Question: I have an existing <URL> where I wish to extract all Ligature mappings into this form:
'''
{
"calendar_today": "E935",
"calendar_view_day": "E936",
...
}
'''
I'm using <URL> with this script:
'''
const fontkit = require('fontkit');
let font = fontkit.openSync('./MaterialIcons-Regular.ttf');
let lookupList = font.GSUB.lookupList.toArray();
let lookupListIndexes = font.GSUB.featureList[0].feature.lookupListIndexes;
lookupListIndexes.forEach(index => {
let subTable = lookupList[index].subTables[0];
let ligatureSets = subTable.ligatureSets.toArray();
ligatureSets.forEach(ligatureSet => {
ligatureSet.forEach(ligature => {
let character = font.stringsForGlyph(ligature.glyph)[0];
let characterCode = character.charCodeAt(0).toString(16).toUpperCase();
let ligatureText = ligature
.components
.map(x => font.stringsForGlyph(x)[0])
.join('');
console.log('${ligatureText} -> ${characterCode}');
});
});
});
'''
However, I'm not getting the full Ligature names. output:
'''
...
alendar_today -> E935
rop_portrait -> E3C5
ontact_phone -> E0CF
ontrol_point -> E3BA
hevron_right -> E5CC
...
'''
What am I doing wrong? Judging by the analysis with FontForge, the font's Ligature names are not missing any characters.

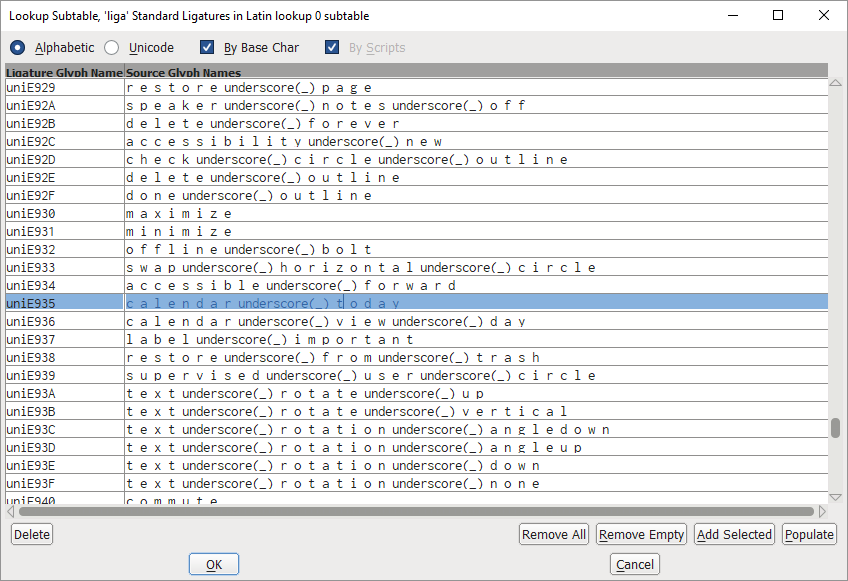
Answer: As noted <URL>, the first character is calculated according to a coverage range records.
first, calculate the leading characters
'''
let leadingCharacters = [];
subTable.coverage.rangeRecords.forEach((coverage) => {
for (let i = coverage.start; i <= coverage.end; i++) {
let character = font.stringsForGlyph(i)[0];
leadingCharacters.push(character);
}
});
'''
then, access these characters by the index of the subtable
'''
let ligatureSets = subTable.ligatureSets.toArray();
ligatureSets.forEach((ligatureSet, ligatureSetIndex) => {
let leadingCharacter = leadingCharacters[ligatureSetIndex];
ligatureSet.forEach(ligature => {
let character = font.stringsForGlyph(ligature.glyph)[0];
let characterCode = character.charCodeAt(0).toString(16).toUpperCase();
let ligatureText = ligature
.components
.map(x => font.stringsForGlyph(x)[0])
.join('');
ligatureText = leadingCharacter + ligatureText;
console.log('${ligatureText} -> ${characterCode}');
});
});
'''